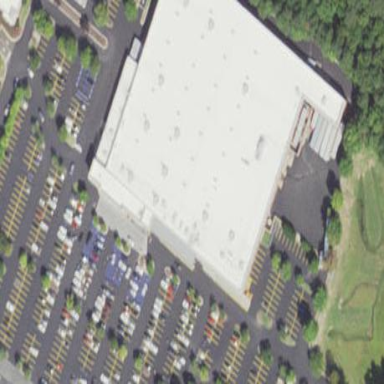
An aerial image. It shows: Wholesale shop within building.